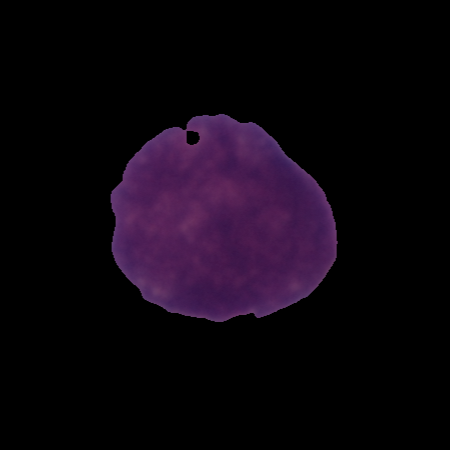
Label: cancer